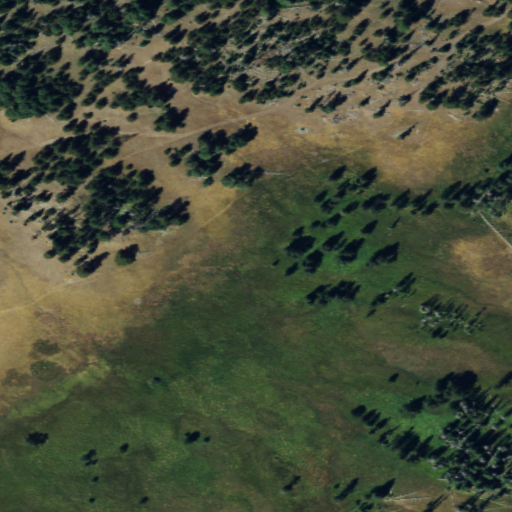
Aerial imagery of plain(s) in Washington named Conrad Meadows containing woody wetlands, herbaceous wetlands, shrub, and evergreen forest